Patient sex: M
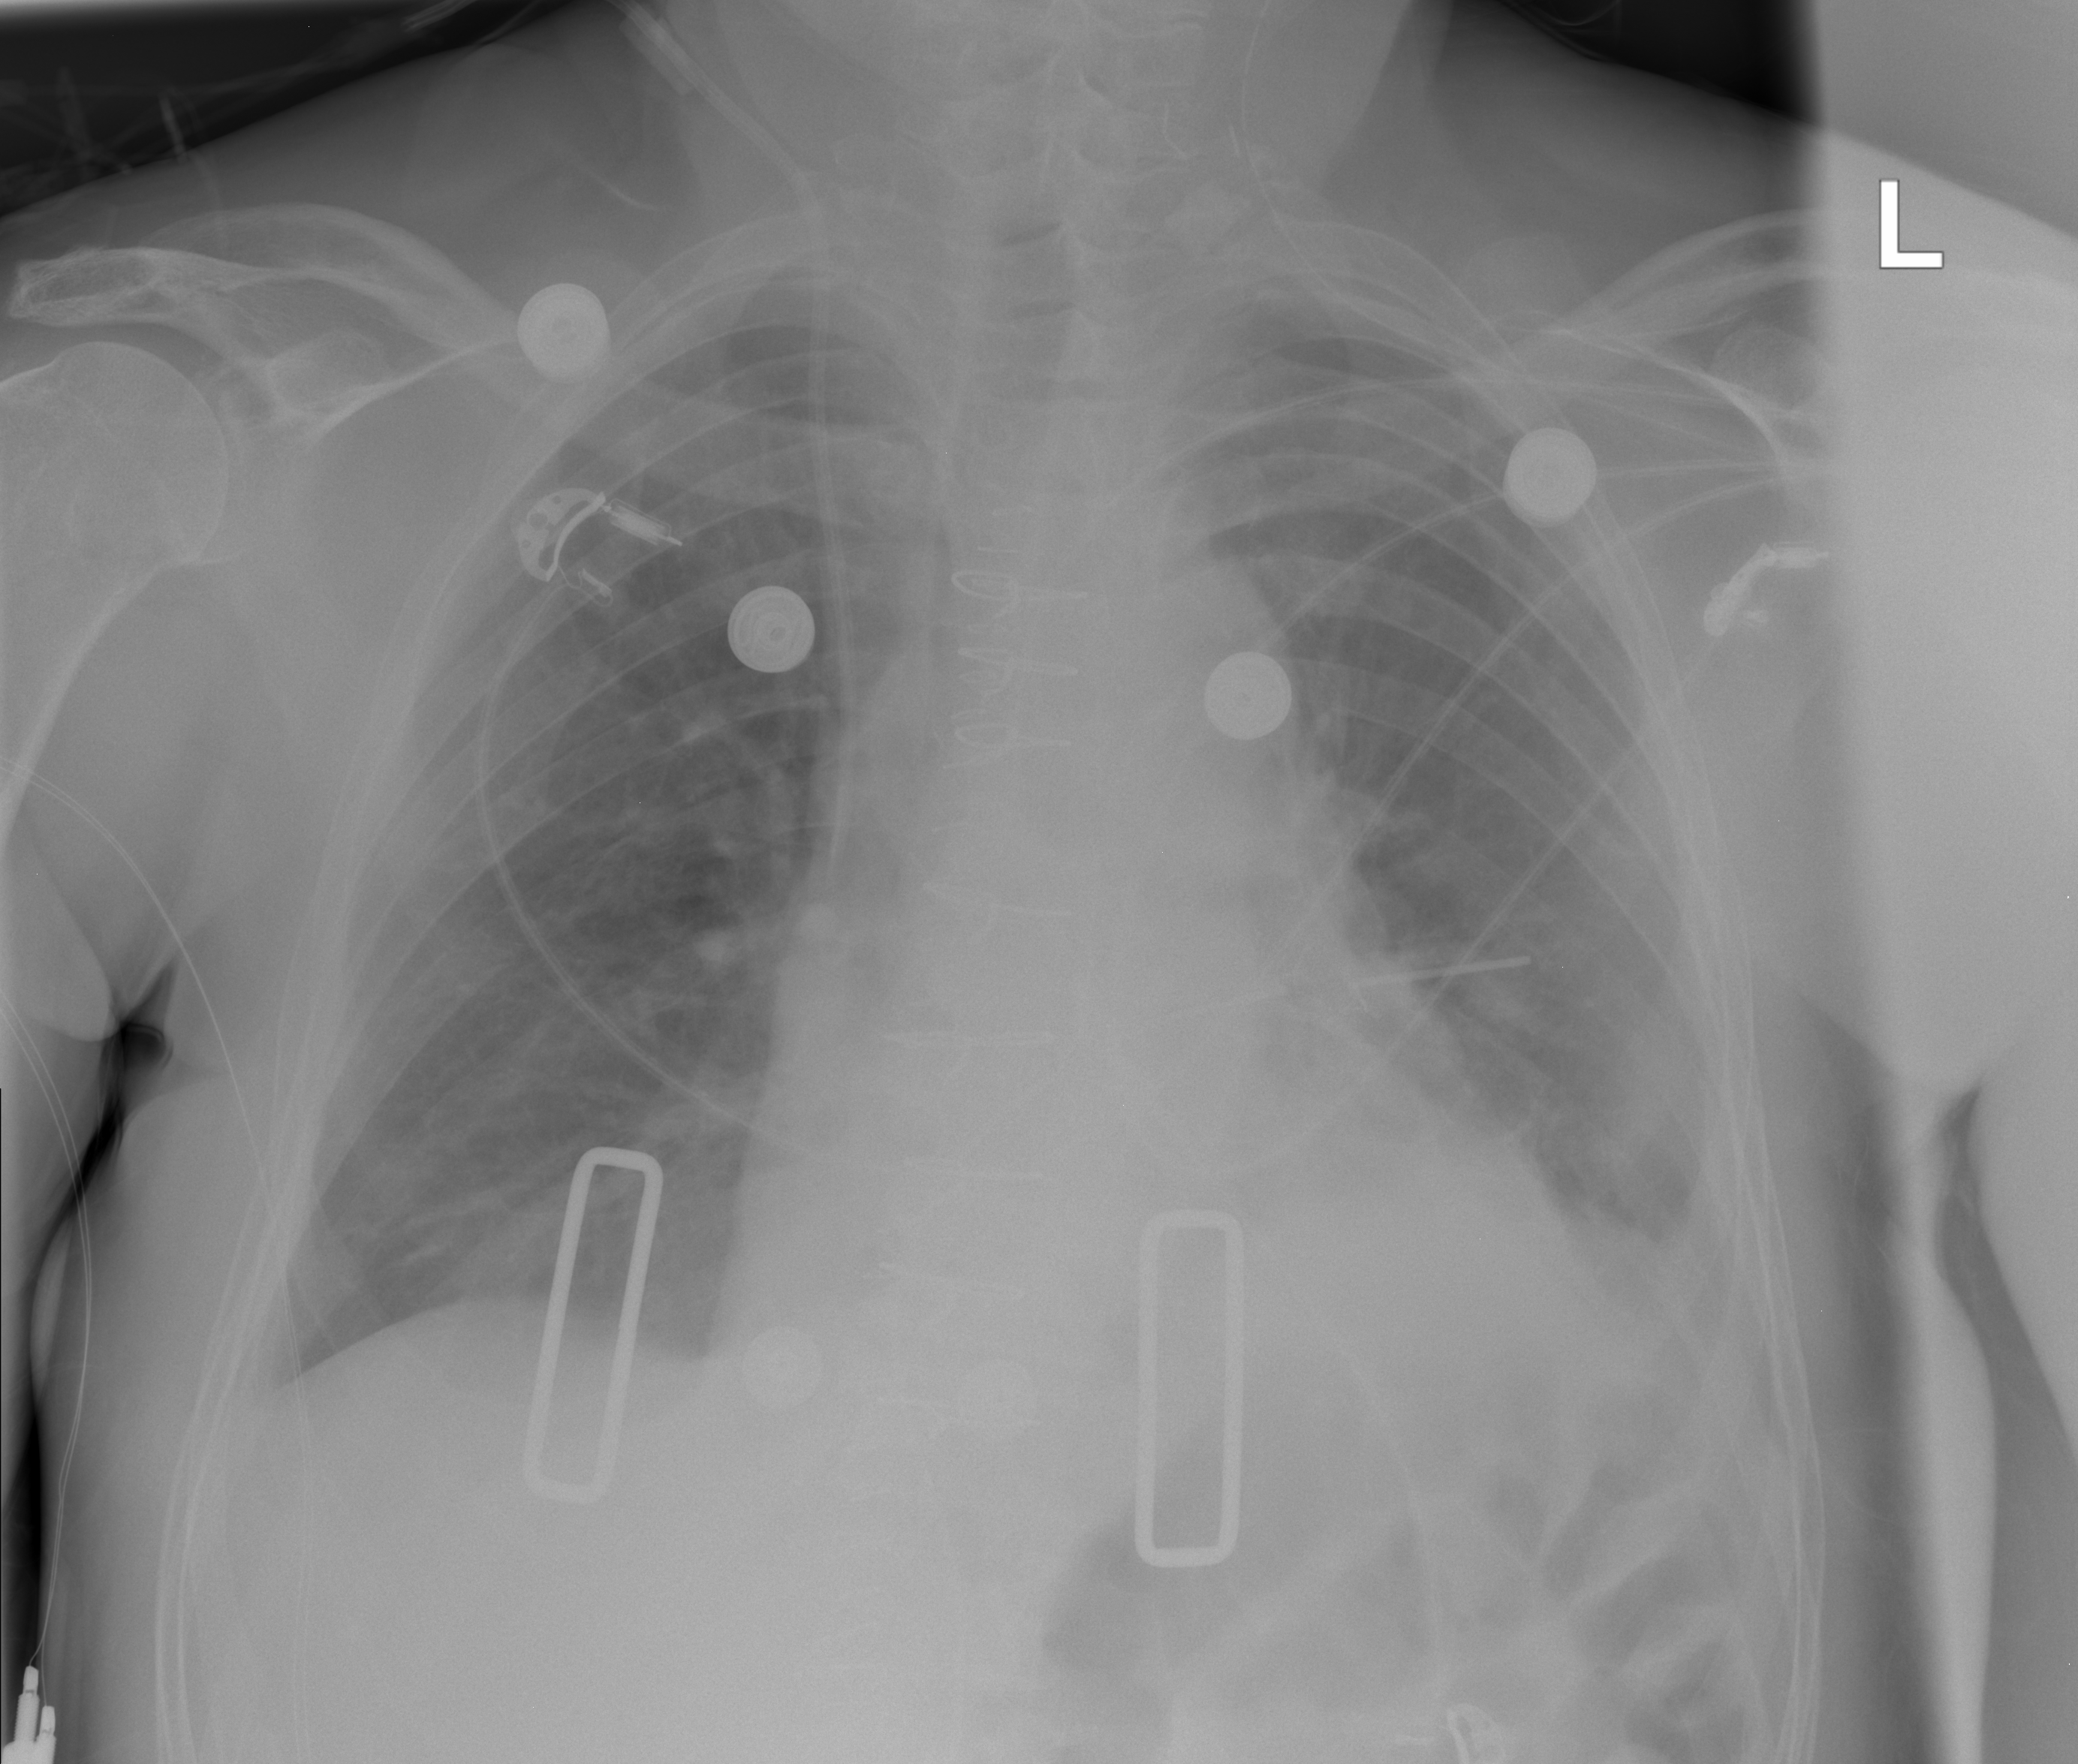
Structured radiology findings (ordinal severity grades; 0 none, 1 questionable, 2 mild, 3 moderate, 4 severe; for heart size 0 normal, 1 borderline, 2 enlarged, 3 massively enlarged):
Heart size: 0
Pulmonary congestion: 0
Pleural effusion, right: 0
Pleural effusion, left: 2
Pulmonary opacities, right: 0
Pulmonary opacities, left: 0
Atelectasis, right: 2
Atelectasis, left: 0